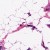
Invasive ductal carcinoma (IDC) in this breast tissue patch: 0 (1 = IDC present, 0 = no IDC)